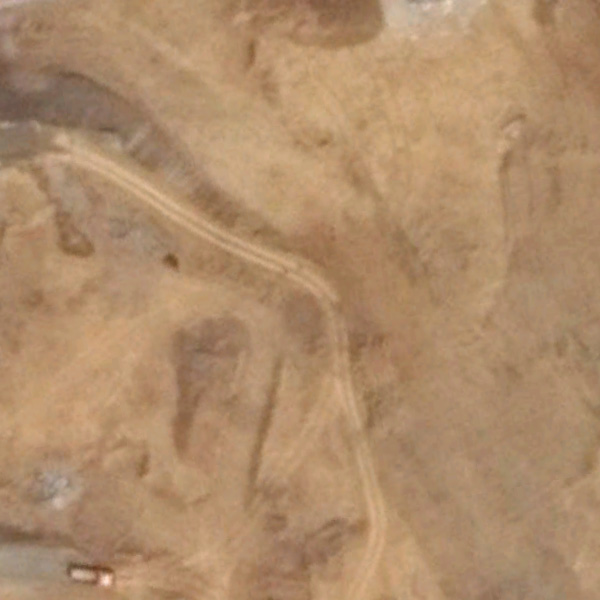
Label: BareLand